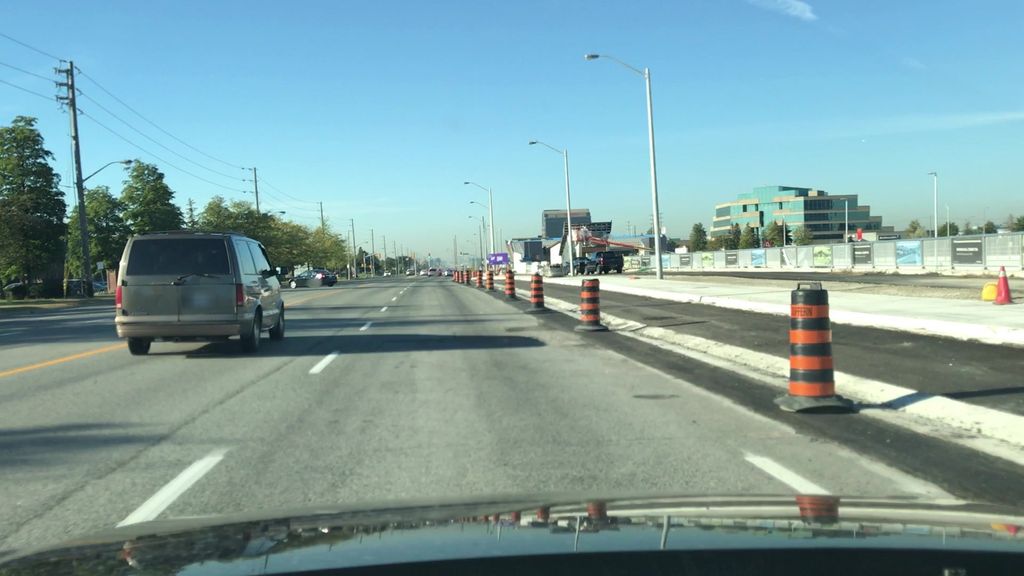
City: toronto